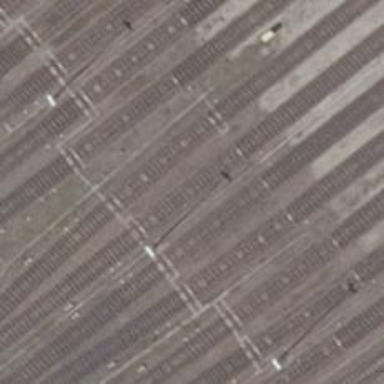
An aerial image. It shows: Rail yard with electrified contact lines for the trains.